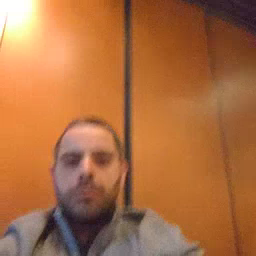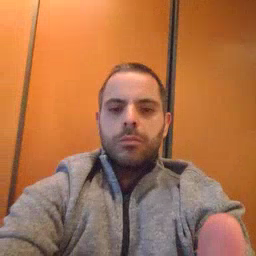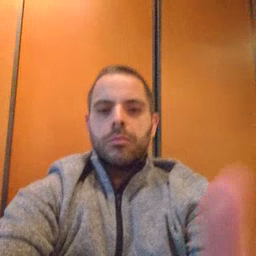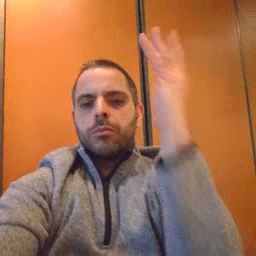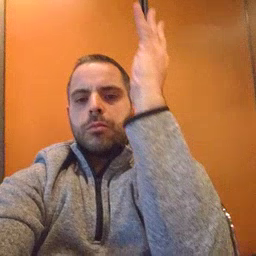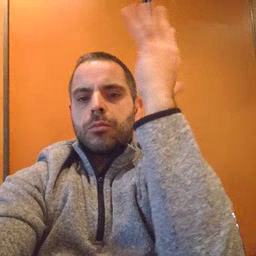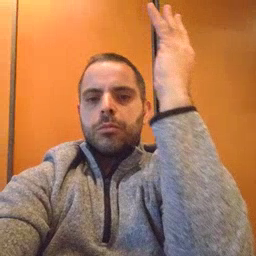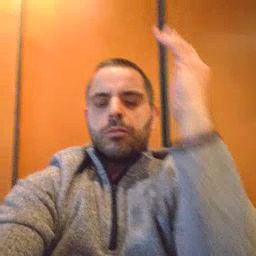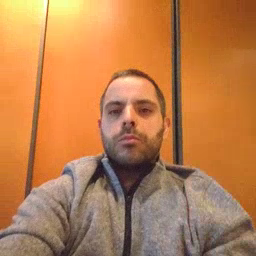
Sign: tree